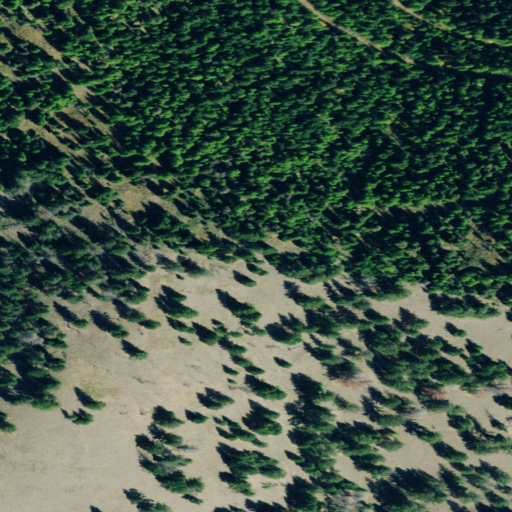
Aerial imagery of mountain in Montana named Wild Horse Mountain containing evergreen forest and shrub